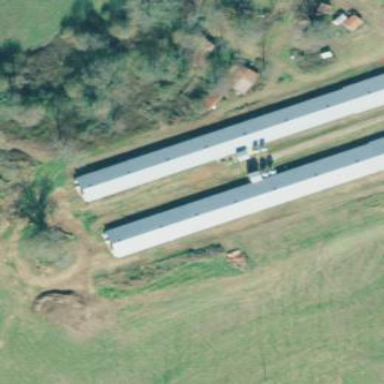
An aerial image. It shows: Poultry house.